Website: crate-barrel
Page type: account-selection
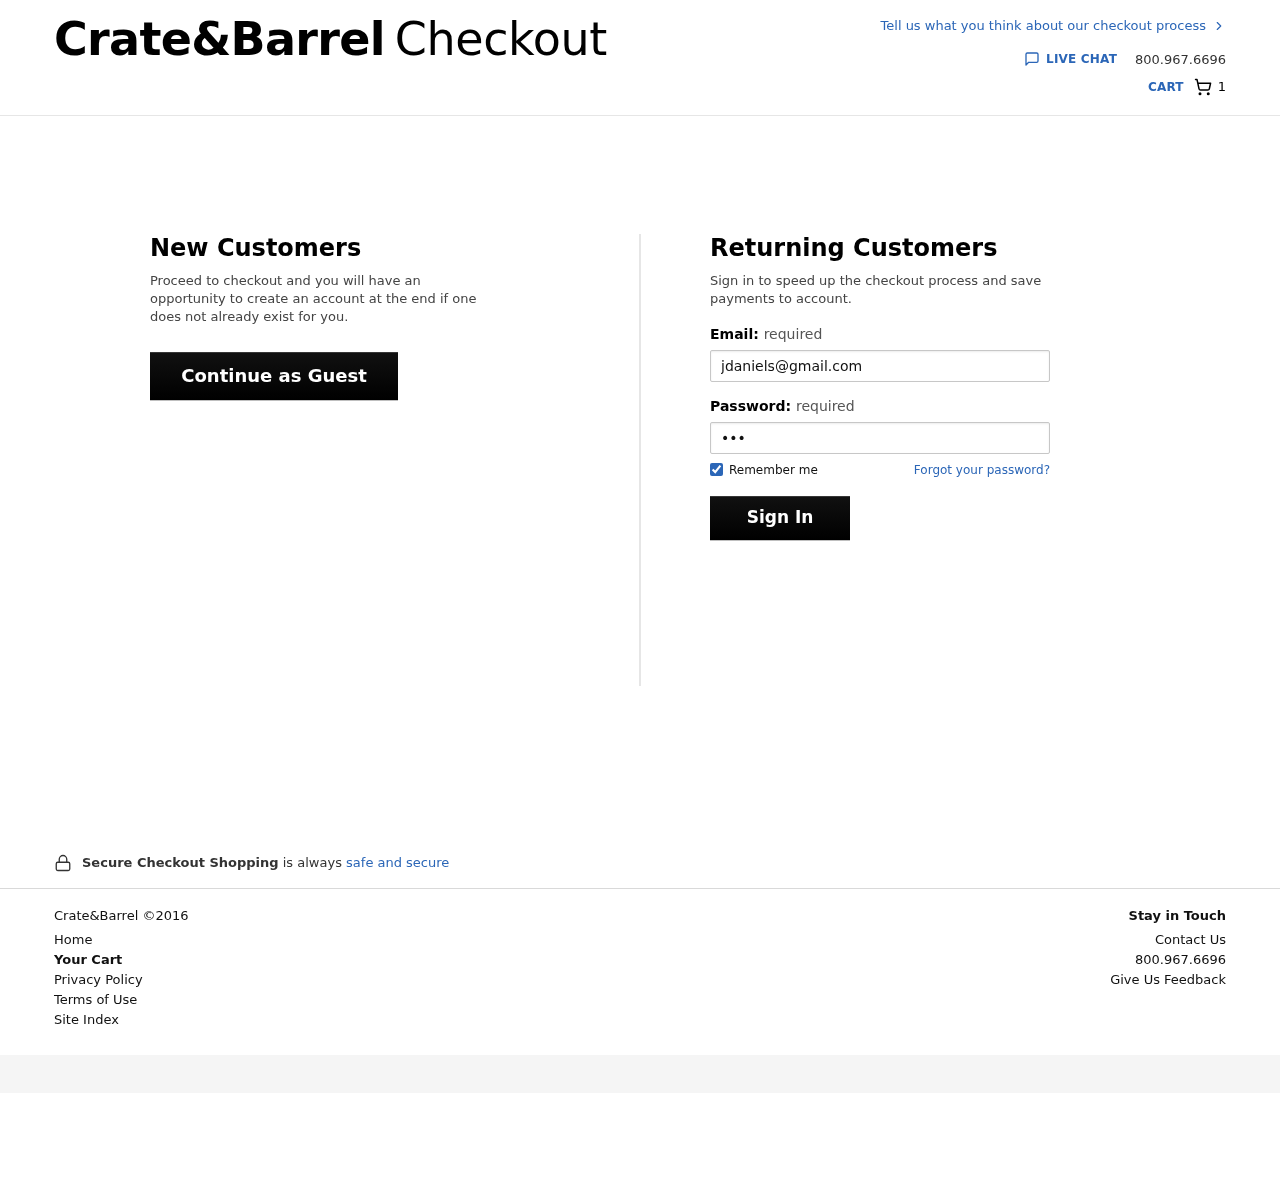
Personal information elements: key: PII_EMAIL
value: jdaniels@gmail.com
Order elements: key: ORDER_NUM_ITEMS
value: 1